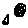
Label: moon